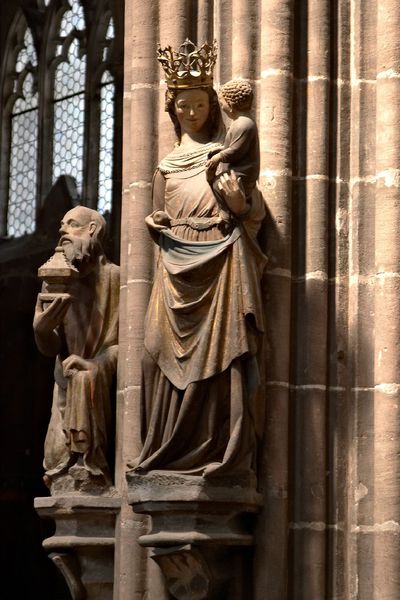
Titel: Marienskulptur in St. Lorenz in Nürnberg
Standort: Nürnberg, St. Lorenz (EU - D - B)
Schlagwörter: hand, mann, fenster, frau, pfeiler, säule, alt, bart, falten, halten, sockel, stein, kirche, figur, gewand, adel, kind, mutter, gotik, krone, skulptur, statue, lächeln, baby, könig, faltenwurf, plastik, foto, lachen, gefäß, knien, gotisch, jesus, mittelalter, segen, prinz, verbeugen, heiliger, könige, königin, heilige, gefasst, maria, madonna, gabe, petrus, jesuskind, stifter, melchior, bamberg, melchiort